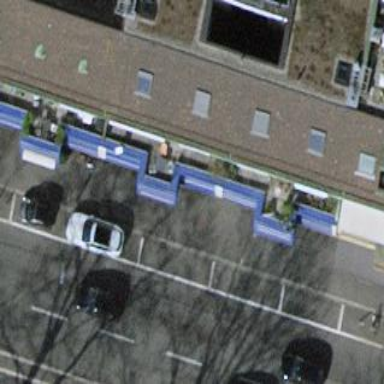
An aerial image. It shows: Parking lane for vehicles.